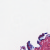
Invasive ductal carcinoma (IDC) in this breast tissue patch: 0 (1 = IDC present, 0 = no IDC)